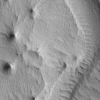
Atmospheric dust classification: not_dusty